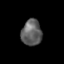
Tissue: skin
Cell type: Epithelial cells
Senescence score: 0.268
Nuclear area (px): 517
Mean DAPI intensity: 96.507